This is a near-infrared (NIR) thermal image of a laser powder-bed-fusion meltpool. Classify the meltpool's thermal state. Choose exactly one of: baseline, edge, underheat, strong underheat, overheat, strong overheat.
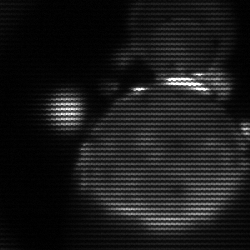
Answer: edge